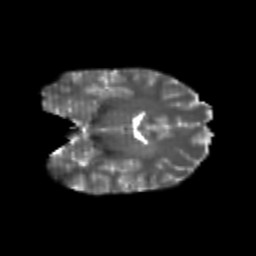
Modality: T2w
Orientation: coronal
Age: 25
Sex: female
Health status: healthy
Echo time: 0.074 s